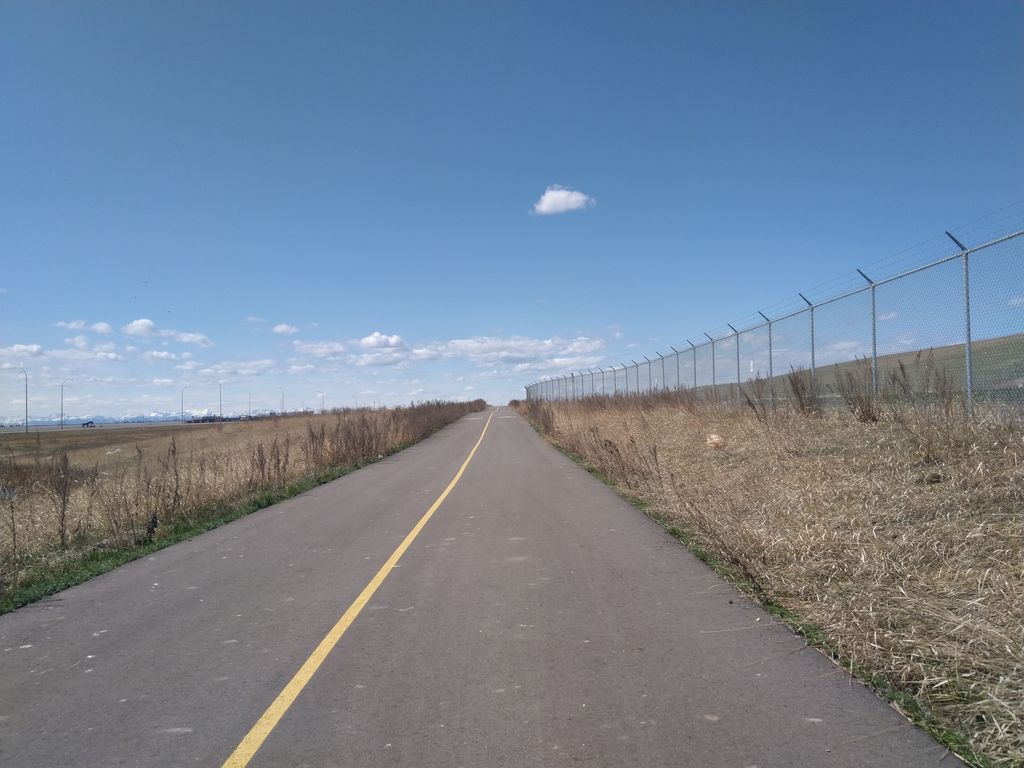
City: calgary